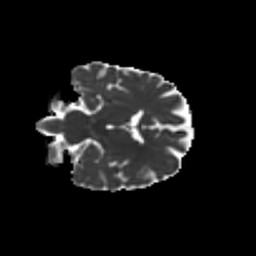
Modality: MD
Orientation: coronal
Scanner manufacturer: siemens
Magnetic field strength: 3 T
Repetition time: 9.2 s
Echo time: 0.084 s